Chest X-ray:
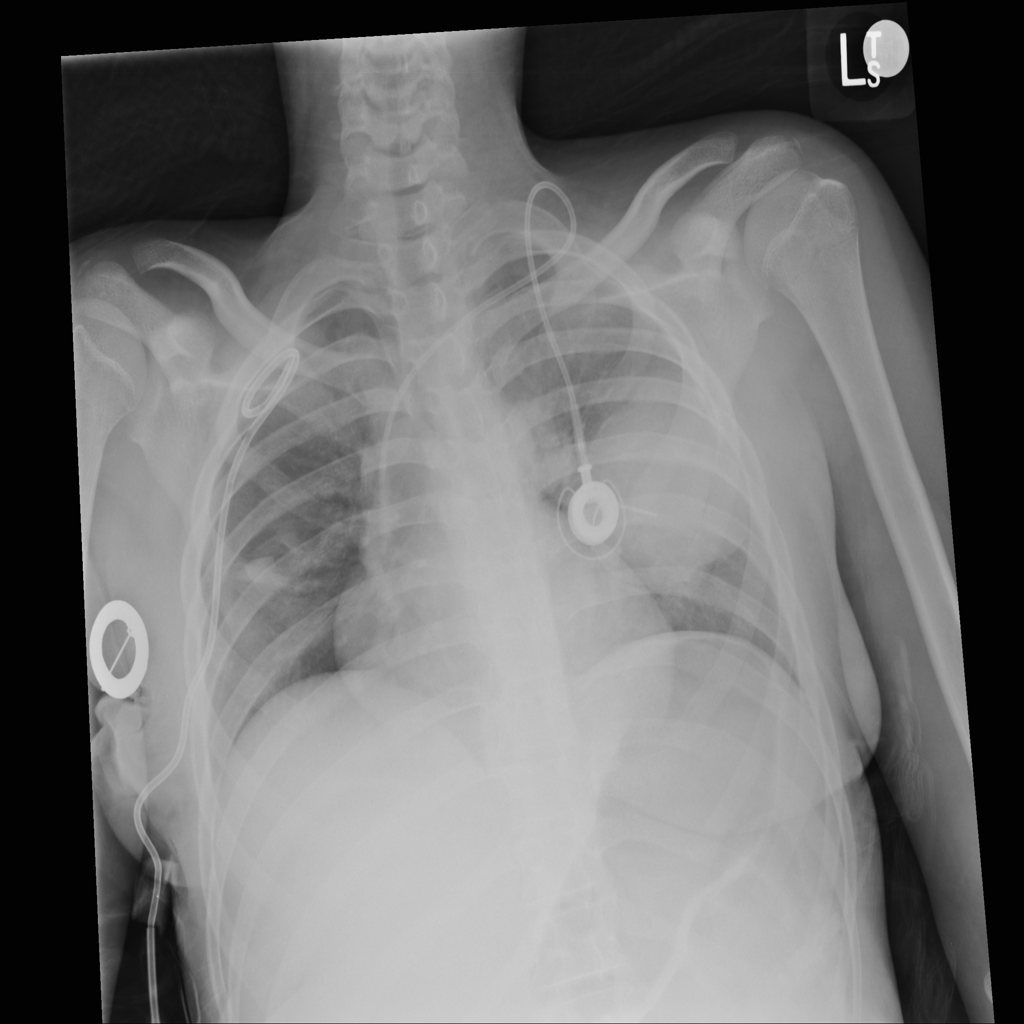
Findings: Mass, Consolidation
No abnormal finding: no